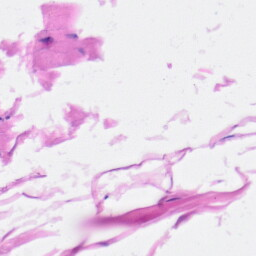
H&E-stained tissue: Heart